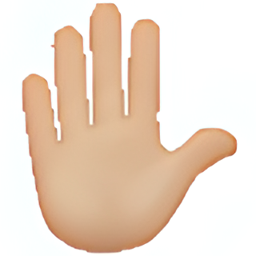
Name: raised hand
Emoji: ✋🏼
Group: People & Body
Sub-group: hand-fingers-open